Question:
Just like the screenshot of Google Plus above, I want to show a circular avatar image in the action bar. What should I do?
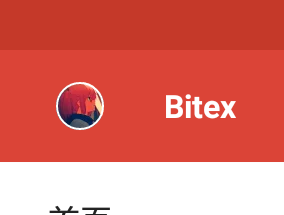
Answer: 1. Create circular imageview.
2. Create custom view for actionbar using the circular imageview
3. Inflate the view and display custom view as action bar.
'''
<RelativeLayout xmlns:android="http://schemas.android.com/apk/res/android"
android:layout_width="match_parent"
android:layout_height="50dp"
android:background="@drawable/black_pattern" >
<TextView
android:id="@+id/title_text"
android:layout_width="wrap_content"
android:layout_height="wrap_content"
android:layout_centerInParent="true"
android:textAllCaps="true"
android:textAppearance="?android:attr/textAppearanceLarge"
android:textColor="#fff"
android:textStyle="bold" />
<com.example.CircularImageView
android:id="@+id/circularimageView1"
android:layout_width="35dp"
android:layout_height="35dp"
android:layout_alignParentLeft="true"
android:layout_centerVertical="true"
android:layout_marginLeft="8dp"/>
</RelativeLayout>
'''
'''
ActionBar mActionBar = getActionBar();
mActionBar.setDisplayShowHomeEnabled(false);
mActionBar.setDisplayShowTitleEnabled(false);
LayoutInflater mInflater = LayoutInflater.from(this);
View mCustomView = mInflater.inflate(R.layout.actionbar, null);
mActionBar.setCustomView(mCustomView);
mActionBar.setDisplayShowCustomEnabled(true);
'''